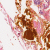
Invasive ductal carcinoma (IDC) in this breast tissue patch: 0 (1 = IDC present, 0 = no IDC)